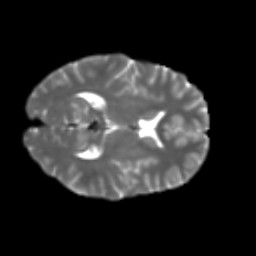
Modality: T2w
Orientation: axial
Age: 21
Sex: female
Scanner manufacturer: ge
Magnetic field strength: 3 T
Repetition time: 7.8 s
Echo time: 0.0606 s